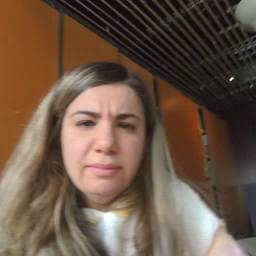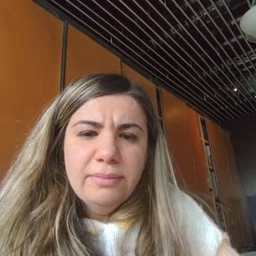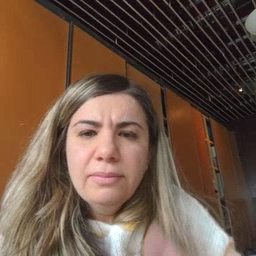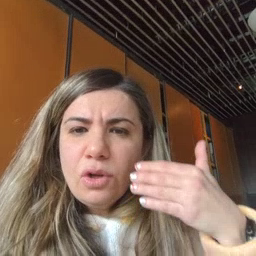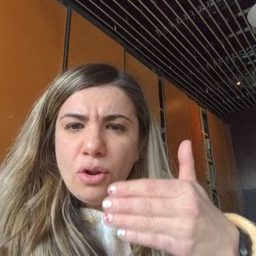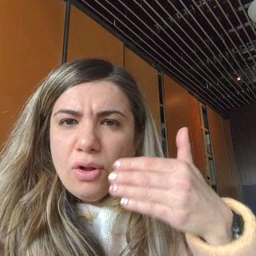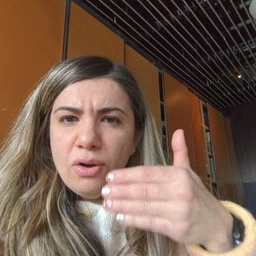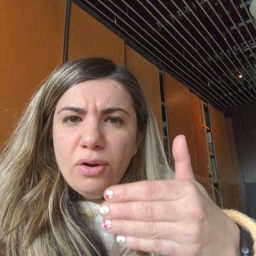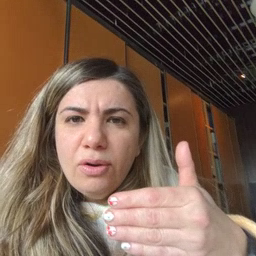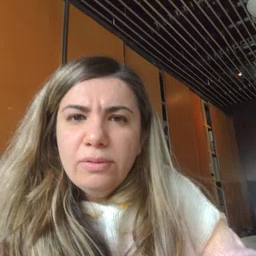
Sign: closet